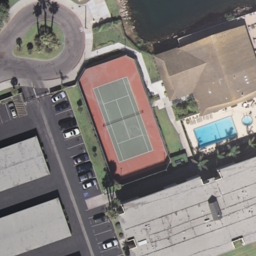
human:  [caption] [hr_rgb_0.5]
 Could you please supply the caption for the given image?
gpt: There is a tennis court surrounded by a parking lot and a swimming pool .

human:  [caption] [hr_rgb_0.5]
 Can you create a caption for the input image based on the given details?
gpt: A tennis court is surrounded by a parking lot .

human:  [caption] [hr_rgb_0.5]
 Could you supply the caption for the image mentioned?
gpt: This is a tennis court surrounded by a parking lot .

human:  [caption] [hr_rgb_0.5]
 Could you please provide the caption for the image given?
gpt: A tennis court with a parking lot and a swimming pool surrounded .

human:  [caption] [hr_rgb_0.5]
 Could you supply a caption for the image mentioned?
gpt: There is a tennis court with a swimming pool beside .